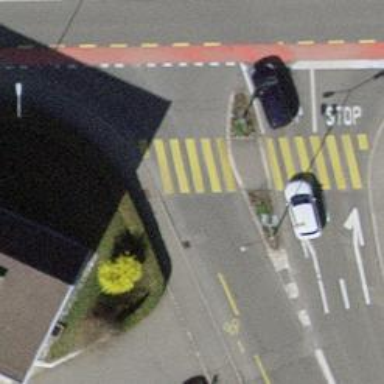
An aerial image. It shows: Uncontrolled crossing with pedestrian island.